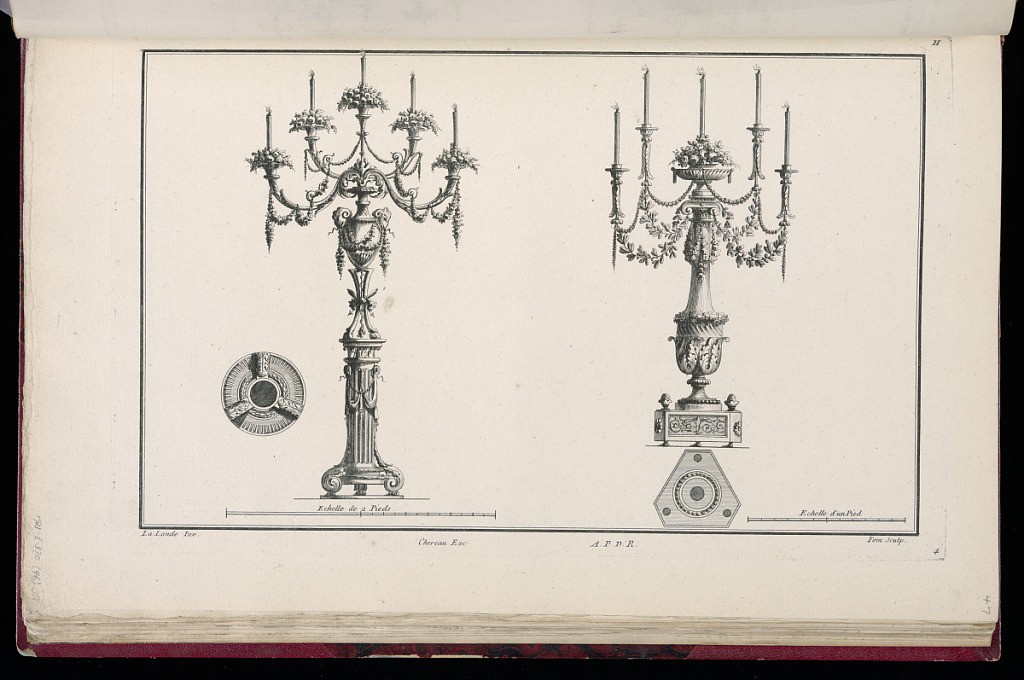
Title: Two Candelabra Designs
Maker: Richard de Lalonde, French, active 1780–96
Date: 1775-1788
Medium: Etching on off-white laid paper
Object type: Print
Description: Designs for two five-arm candelabra. The candelabra on the left has a scrolling tri-pod base, a fluted column on top of which is a vase with three crossing goat-leg feet, and out of which the arms curl in the form of scrolling acanthus leaves. A cross section of the base of the candelabra is visible to the left. The candelabrum on the left has a hexagonal base with scrolling friezes and rosettes, pinecone finials, a base with an ionic capital, topped with a shallow gadrooned vase with flowers. The arms of the candelabrum are comprised of thin branches of leaves, draped with tiny flowers. The cross section of the candelabrum is below. The candelabrum on the left has a scale bar of two French feet ("2 Pieds") and that on the right of one French foot ("un Pied"). The plate is signed and numbered.